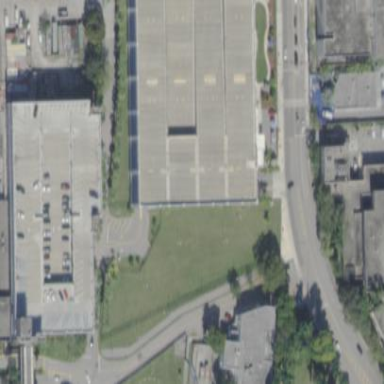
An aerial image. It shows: Multi-storey parking building.